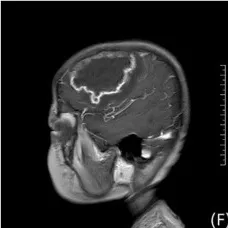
Enhanced T1-weighted brain MRI image in 3 children. Show the Brain imaging of Case 3.
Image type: radiology (mri)